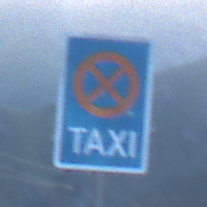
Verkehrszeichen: Taxenstand
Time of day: SunriseSunset
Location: Outdoor (RoadRail)
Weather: Clear
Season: NotSpecified
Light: Natural